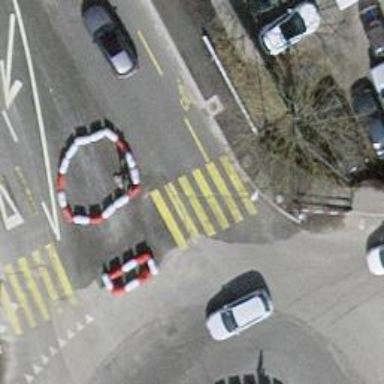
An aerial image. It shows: Road crossing with traffic signals and island.